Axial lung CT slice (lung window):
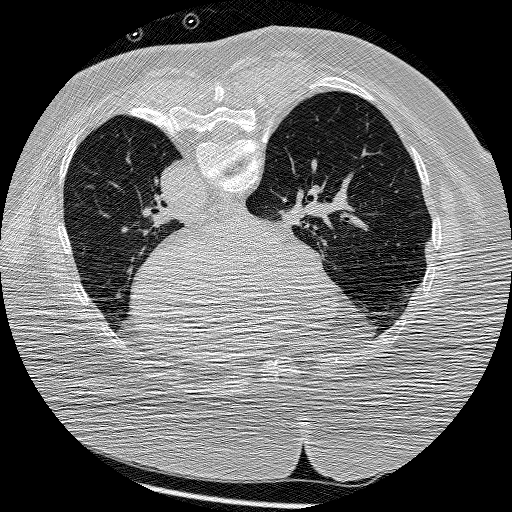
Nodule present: no